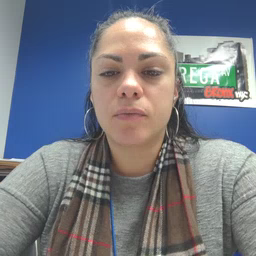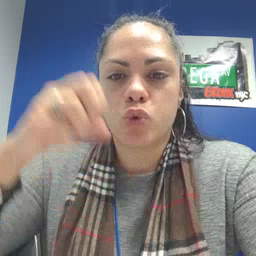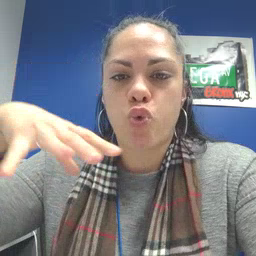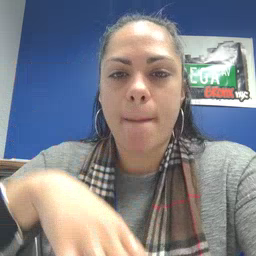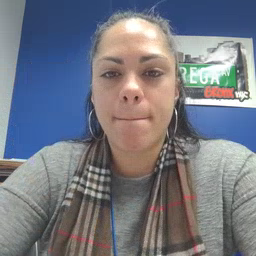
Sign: drop